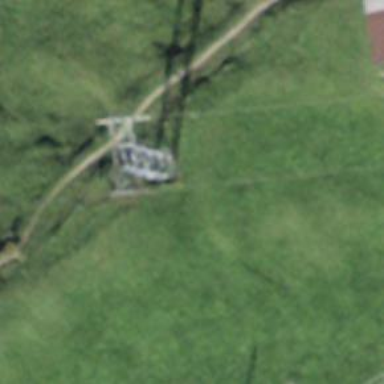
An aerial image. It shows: Pylon used for aerialway.